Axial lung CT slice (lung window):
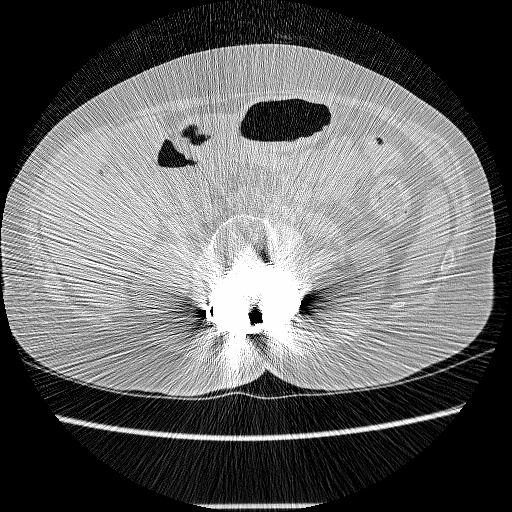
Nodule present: no